Question: I have the coordinate indicating the start of each letter within a word. I have set the plot function to make a red circle at that coordinate like so:

The problem is that the paper I am adding this image to has a structure of 2 columns per page. And when I add 2 of the above image to the same column, the circles become very small and difficult to notice.
I tried instead of circles to make triangles or pentagrams. I get the same result, they become too small to distinguish.
How can I make this more distinguishable? Especially when its printed in black and white.
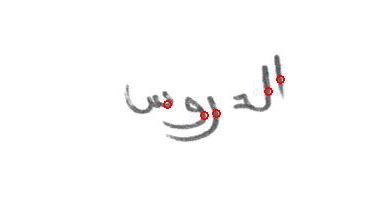
Answer: You can change the marker size of the markers, and\or overlay two different markers one of the other. For example:
'''
x=1:100;
y=rand(1,100);
plot(x,y); hold on
n=20:20:60;
plot(x(n),y(n),'r+','MarkerSize',30,'LineWidth',2);
plot(x(n),y(n),'ro','MarkerSize',15,'LineWidth',2);
'''

There are many other degrees of freedom you can use to add \ change to this. It is a very basic question that you could have answered yourself if you <URL>.